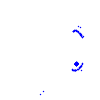
Particle: kaon